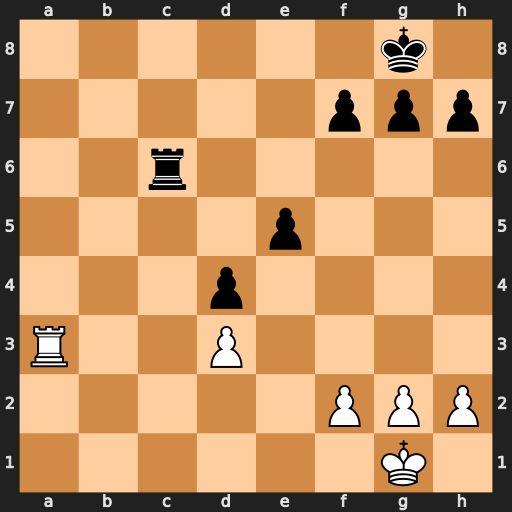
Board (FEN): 6k1/5ppp/2r5/4p3/3p4/R2P4/5PPP/6K1
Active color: w
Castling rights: -
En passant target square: -
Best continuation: Ra8+ Rc8 Rxc8#